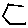
Label: hexagon